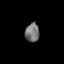
Tissue: lung
Cell type: Others
Senescence score: 0.2244
Nuclear area (px): 258
Mean DAPI intensity: 117.116